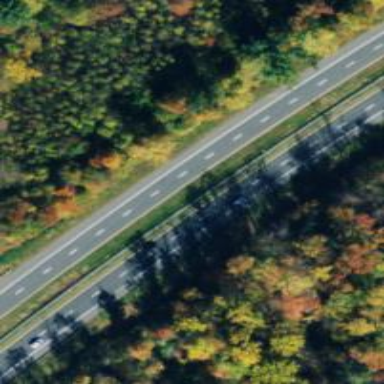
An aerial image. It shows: This image shows trunk highway that functions as expressway.